Interaction volume radius: 10 \u00c5
Interaction volume height: 10 \u00c5
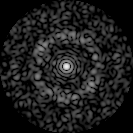
Disorder parameter: 0.7662